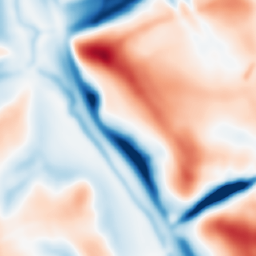
Category: multiscale
Decomposition family: dog
Decomposition parameters: sigma_low: 3
sigma_high: 20
Upsampling method: nearest
Upsampling parameters: scale: 2
Upsampling scale: 2